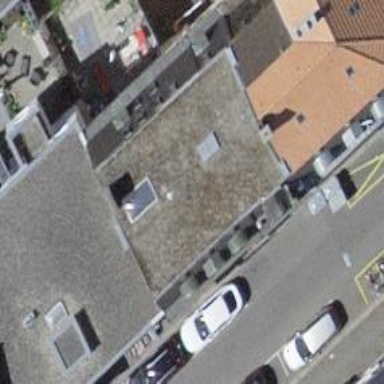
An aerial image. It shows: Restaurant.